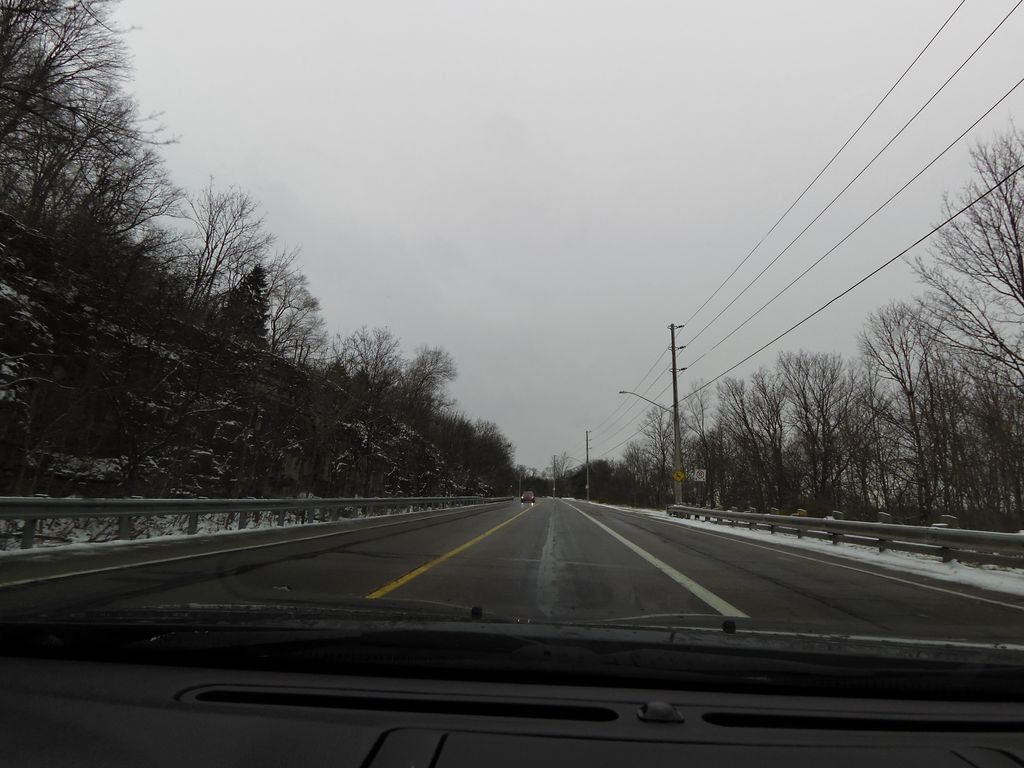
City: hamilton